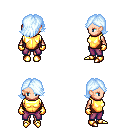
a pixel art fantasy rpg character, female body template, human, light skin, gold chest armor, magenta pants, white cyan swoop hairstyle, gold gloves, gold boots, four views (front, back, left, right), 2x2 character sprite sheet, small pixel art, hard edges, no anti-aliasing